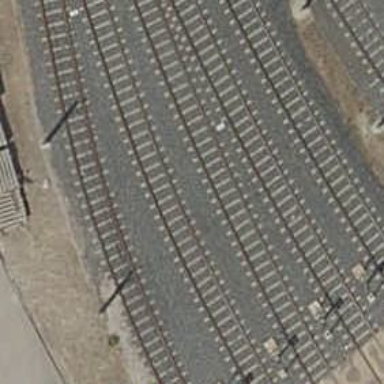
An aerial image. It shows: Yard with electrified contact lines.